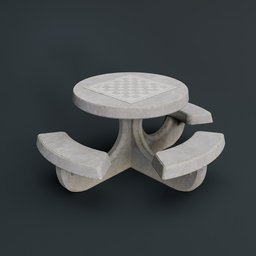
Label: furniture